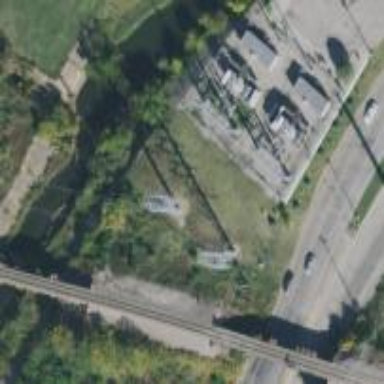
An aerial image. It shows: Outdoor distribution power substation.